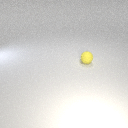
small yellow rubber sphere